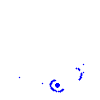
Particle: pion